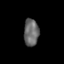
Tissue: skin
Cell type: Epithelial cells
Senescence score: 0.2703
Nuclear area (px): 398
Mean DAPI intensity: 103.977